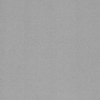
Label: dusty